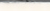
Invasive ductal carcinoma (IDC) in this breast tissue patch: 0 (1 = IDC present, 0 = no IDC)